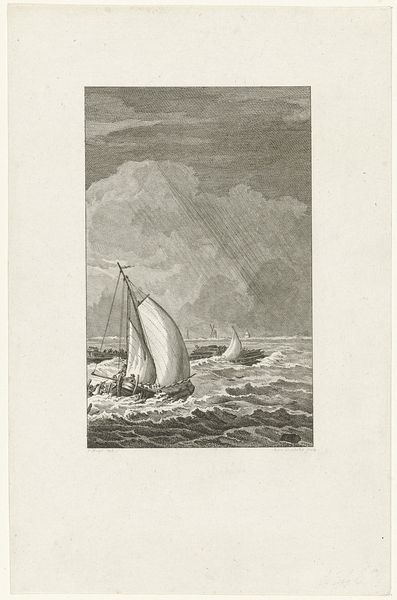
Titel: Gebroeders Naerebout redden de opvarenden van de Woestduin
Künstler: Reinier Vinkeles
Standort: Amsterdam
Institution: Rijksmuseum
Schlagwörter: grau, schwarz, weiss, grafik, himmel, white, black, gray, grey, old, clouds, rocks, sky, boat, nature, ocean, sea, ship, water, waves, light, drawing, etching, boats, sail, sailor, shipwreck, storm, stormy, wind, rain, weather, schiff, wasser, wolken, ships, lithograph, meer, segel, sturm, sailing, sails, danger, zeichnung, regen, bild, trade, swimming, middle, welle, segelboot, wellen, rays, b, segelschiff, a, sailer